Question: I'm trying to solve the latest Project Euler problem using brute force ( I know it's not the best solution, but till I figure out, where I'm mistaken, I'll just use that ).
I can't understand, what exactly am I doing wrong here. I'm pretty sure that I generate the correct numbers, but the outcome is still wrong with the provided numbers:
'''
function number_split( $nb )
{
GLOBAL $arr;
$length = strlen( $nb );
if( $length == 1 )
return true;
$count = 0;
for( $i=1; $i<$length; $i++ ) {
for( $j=0; $j<=$length-$i; $j++ ) {
$temp = substr( $nb, $j, $i );
if( $temp % $length == 0 ) {
$count++;
if( $count > 1 )
return false;
}
}
}
return ( $count == 1 );
}
$lim = 3;
$res = 0;
$start = gmp_strval( gmp_pow( 10, $lim-1 ) );
$end = gmp_strval( gmp_pow( 10, $lim ) );
for( $i=$start; $i<$end; $i++ ) {
$res += number_split( $i );
}
echo $res;
'''
I get 378 where there should be 389. What am I doing wrong here?
I don't want an answer, just a hitch on where my logic is wrong.
---
The problem:

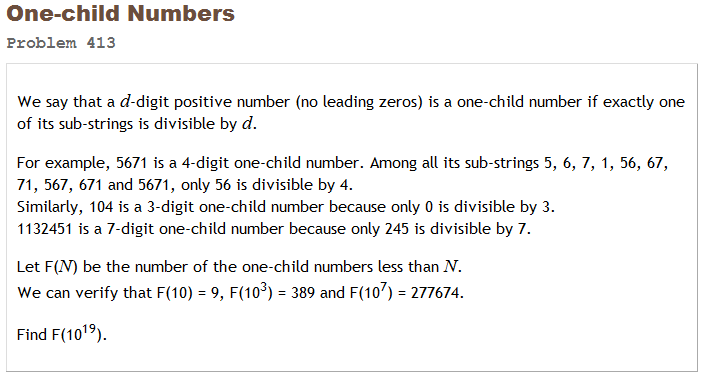
Answer: You are only looking at 3-digit numbers, but you need to look at all numbers under 10^3, which includes 1-digit and 2-digit numbers. In other words, '$start' should be '1'.
Additionally, you aren't looking at the substring which is the entire original string, because '$i' (the length of the substring) only runs up to '$length - 1'.